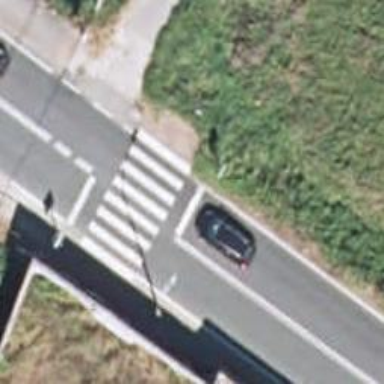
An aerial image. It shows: Crossing road.